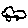
Label: car